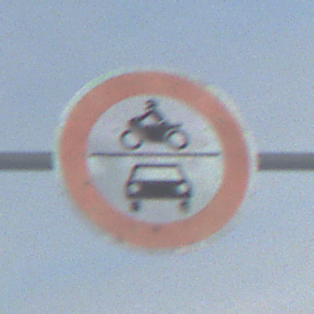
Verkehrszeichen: VerbotKraftfahrzeuge
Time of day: SunriseSunset
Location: Outdoor (Nature)
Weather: PartlyCloudy
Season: NotSpecified
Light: Natural